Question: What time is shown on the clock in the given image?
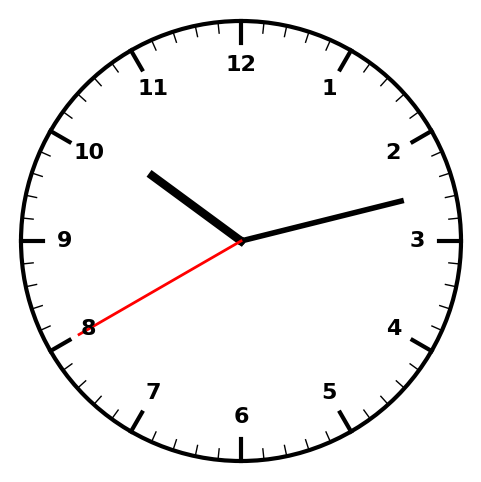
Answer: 10:12:40